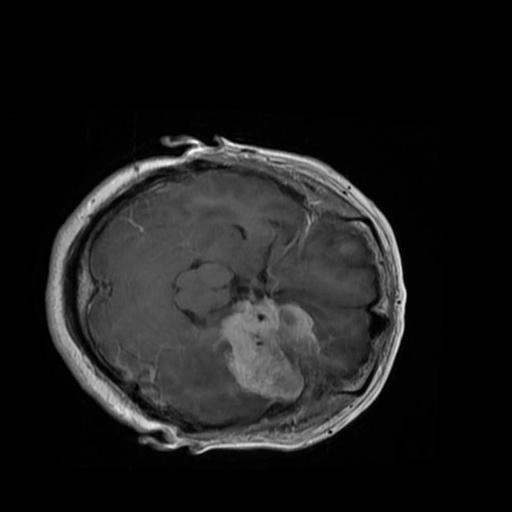
Label: brain_menin